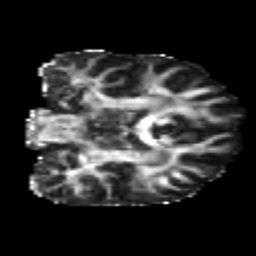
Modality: FA
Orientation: coronal
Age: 20
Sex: female
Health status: healthy
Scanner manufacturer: philips
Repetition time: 7.383 s
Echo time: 0.08599 s